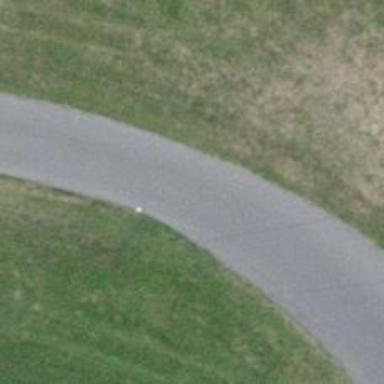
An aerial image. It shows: Unclassified road.